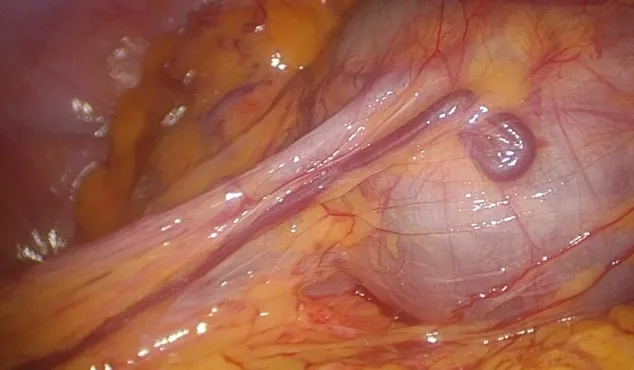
(A) Omental endovascular tumor.
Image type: medical_photograph (other_medical_photograph)